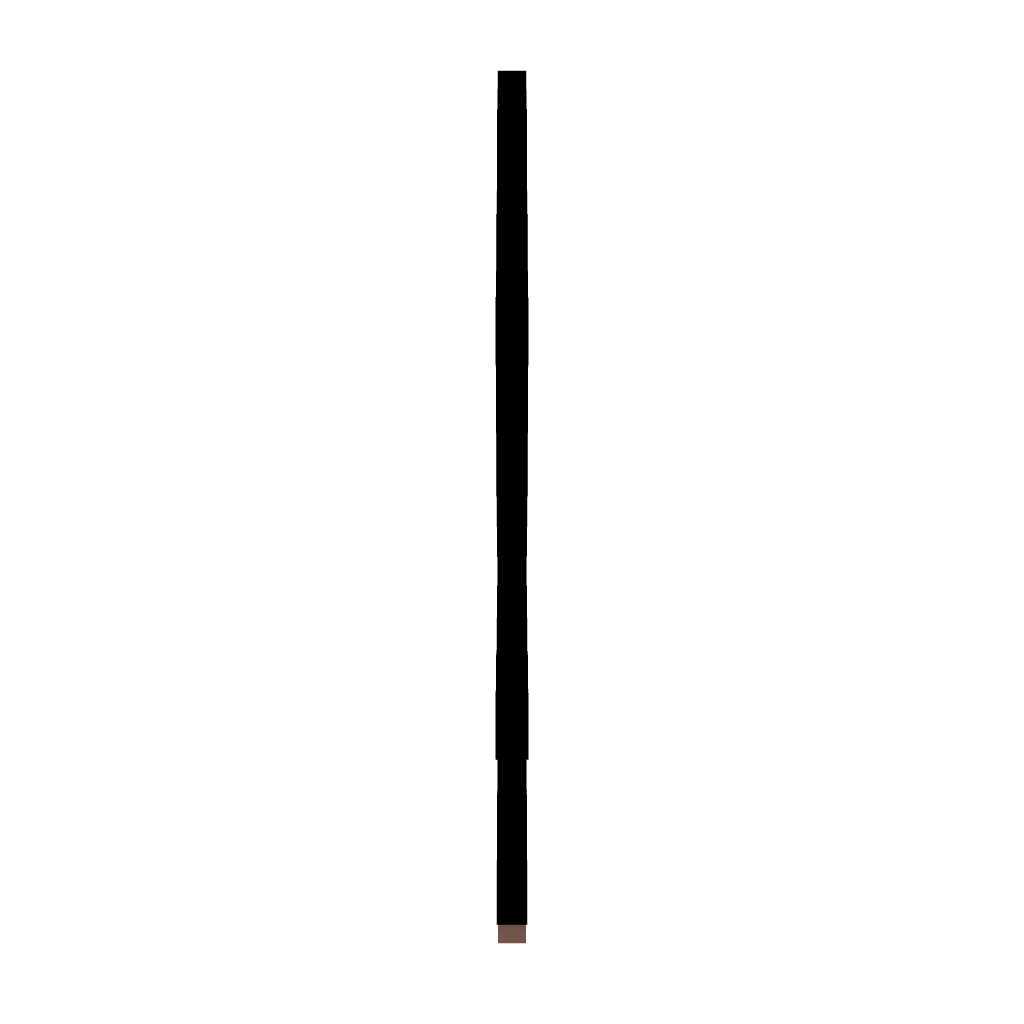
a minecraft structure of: Kermit bad low quality